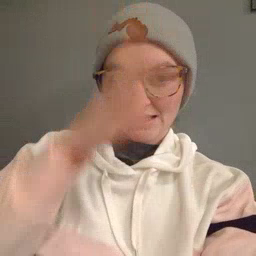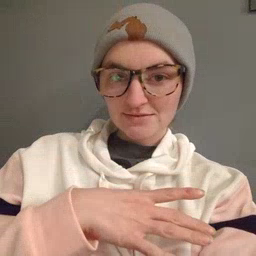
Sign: man